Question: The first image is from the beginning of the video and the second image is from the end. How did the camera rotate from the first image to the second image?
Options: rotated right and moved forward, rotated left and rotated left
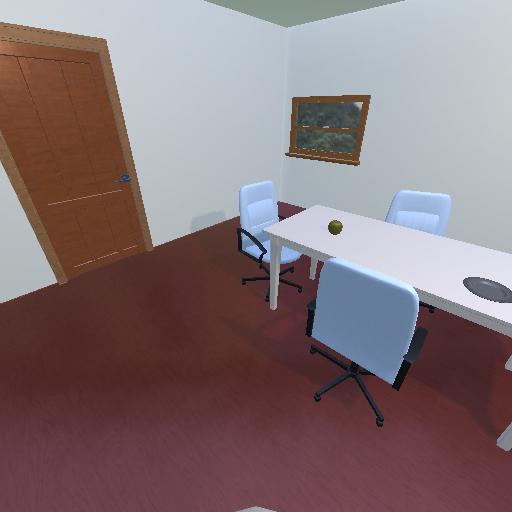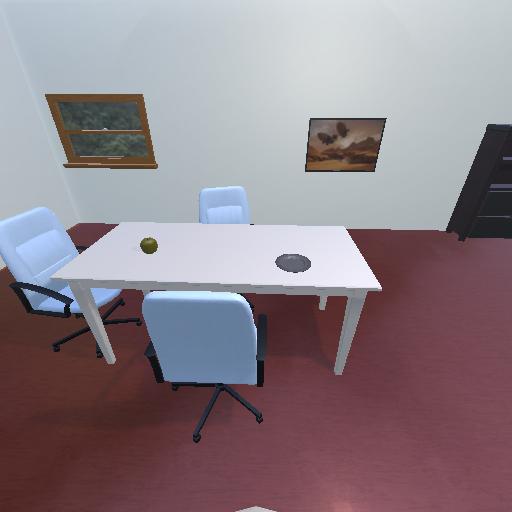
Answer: rotated right and moved forward